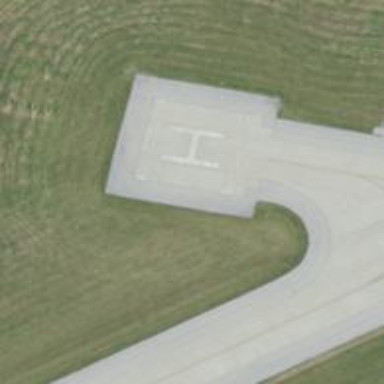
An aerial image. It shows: Image showing helipad at airport.